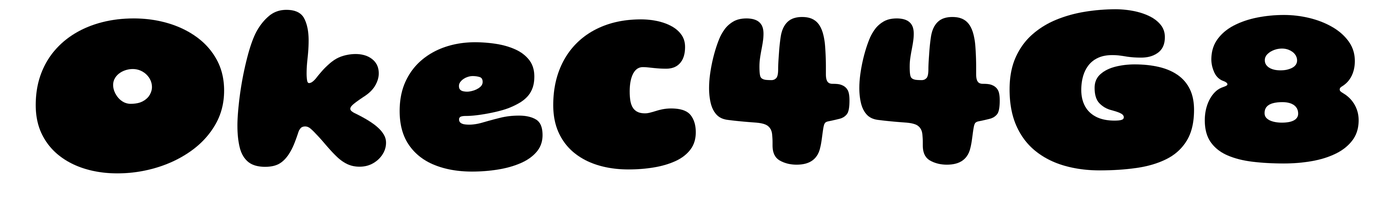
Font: Gluten_Black